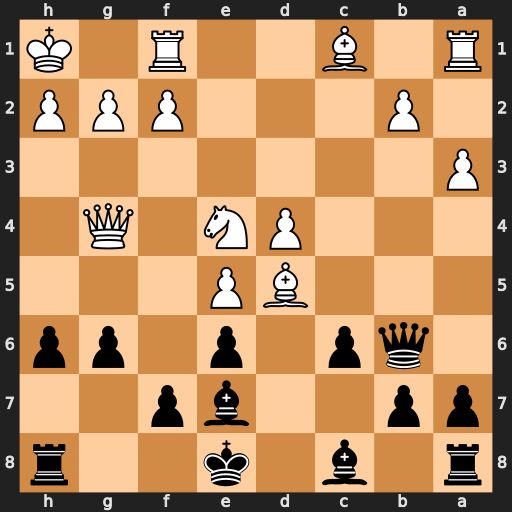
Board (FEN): r1b1k2r/pp2bp2/1qp1p1pp/3BP3/3PN1Q1/P7/1P3PPP/R1B2R1K
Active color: b
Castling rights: kq
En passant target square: -
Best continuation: exd5 Nf6+ Bxf6